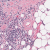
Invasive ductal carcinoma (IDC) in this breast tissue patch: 0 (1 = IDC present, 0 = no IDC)